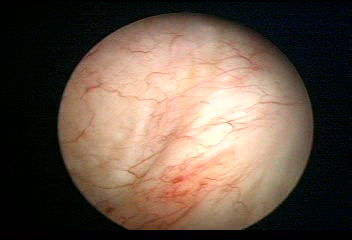
Modality: WLC
Class: Normal mucosa
Bladder cancer association: No